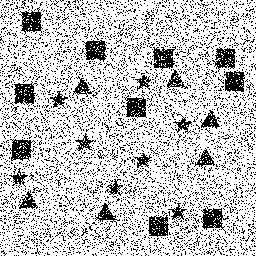
Squares: 10
Triangles: 6
Stars: 8
Total shapes: 24